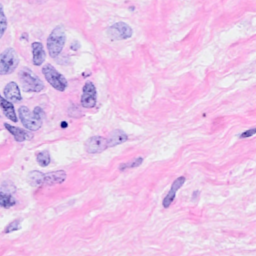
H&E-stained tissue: Breast